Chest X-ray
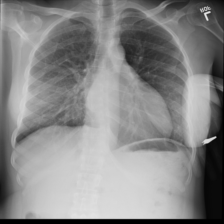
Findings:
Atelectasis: negative
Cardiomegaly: positive
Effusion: positive
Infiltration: negative
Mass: negative
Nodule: negative
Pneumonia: negative
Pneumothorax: negative
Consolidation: negative
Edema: negative
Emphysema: negative
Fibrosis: negative
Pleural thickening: negative
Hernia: negative